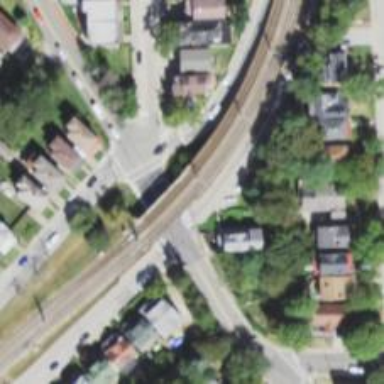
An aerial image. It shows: Bridge for light rail electrified with contact line.